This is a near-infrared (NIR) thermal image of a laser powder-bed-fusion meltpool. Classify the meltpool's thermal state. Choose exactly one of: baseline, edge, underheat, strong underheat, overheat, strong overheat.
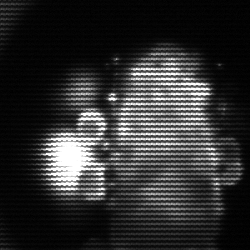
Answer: strong underheat